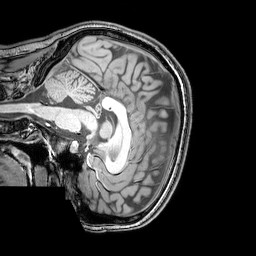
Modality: T1w
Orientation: sagittal
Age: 26
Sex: female
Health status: healthy
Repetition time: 0.081 s
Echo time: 0.037 s